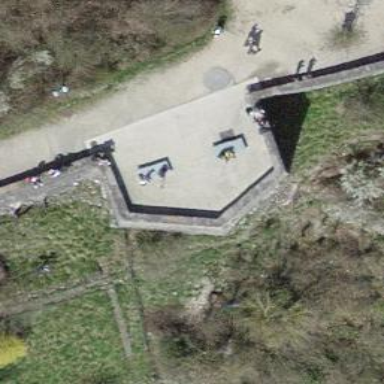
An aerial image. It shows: Viewpoint for tourists.